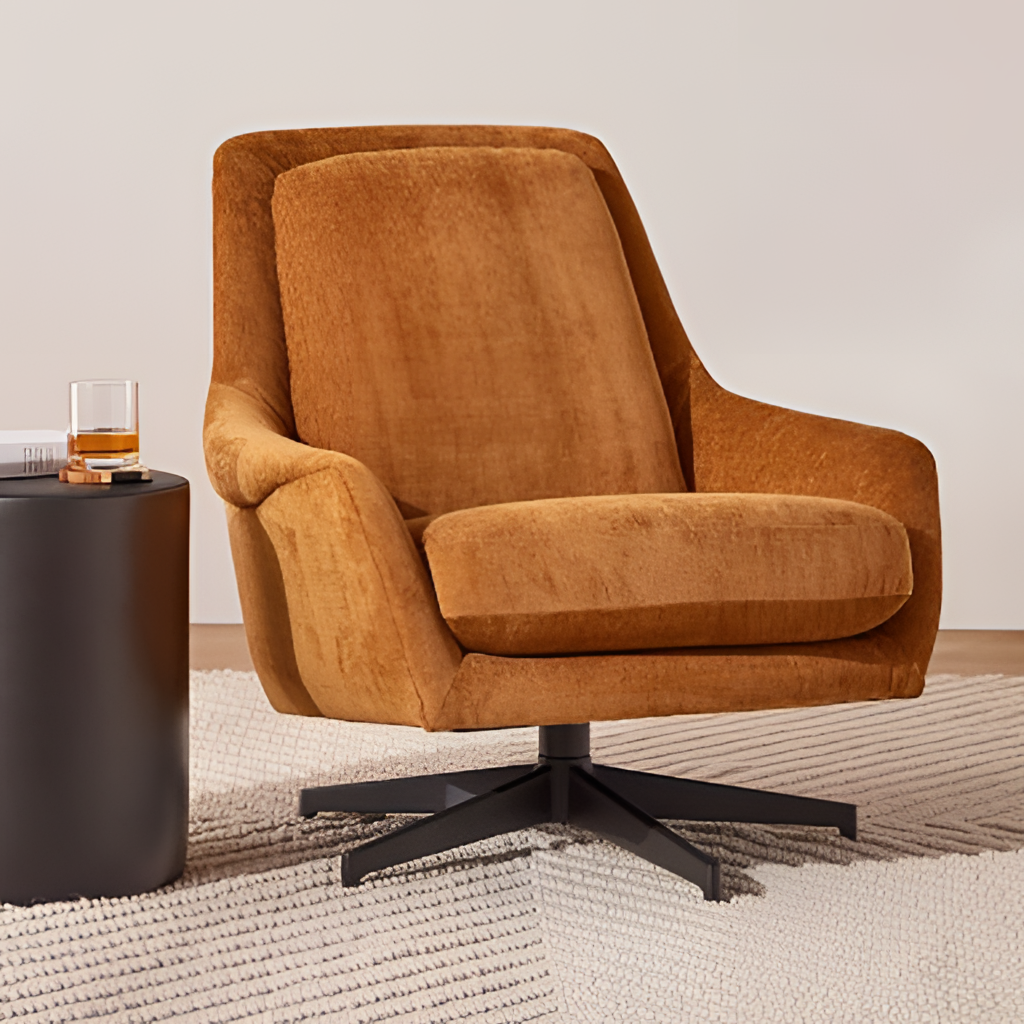
velvet armchair, living room, beige fabric flooring, with woven pattern, contemporary, beige paint wallpaper, with solid pattern